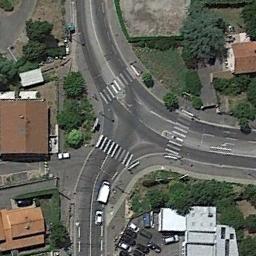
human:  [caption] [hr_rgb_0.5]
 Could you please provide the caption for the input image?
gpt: An intersection with some crosswalks is between some houses .

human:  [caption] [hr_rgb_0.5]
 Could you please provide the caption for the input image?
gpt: There are many buildings beside the intersection .

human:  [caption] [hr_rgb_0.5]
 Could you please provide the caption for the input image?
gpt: There aren't many cars at the intersection .

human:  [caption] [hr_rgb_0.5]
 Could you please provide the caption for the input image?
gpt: There are several vehicles on the road at the intersection of three roads, There are many buildings and some trees around the intersection, And many cars are parked in the open space beside the intersection .

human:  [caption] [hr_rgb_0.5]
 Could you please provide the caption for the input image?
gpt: There are some brown buildings and green trees around the intersection .